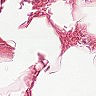
Metastatic tissue present: no